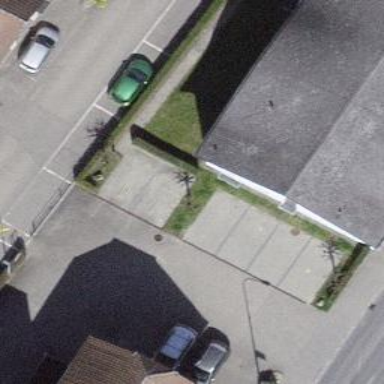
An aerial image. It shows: Bank.